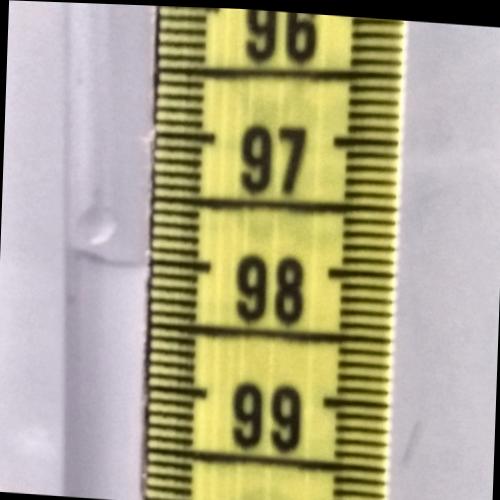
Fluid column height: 98.0 cm